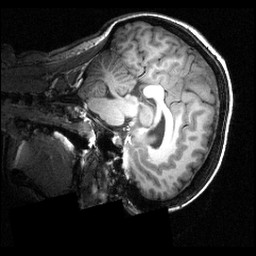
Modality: T1w
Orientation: sagittal
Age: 26
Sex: female
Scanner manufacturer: siemens
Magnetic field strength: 3.951 T
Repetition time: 1.5 s
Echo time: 0.00335 s